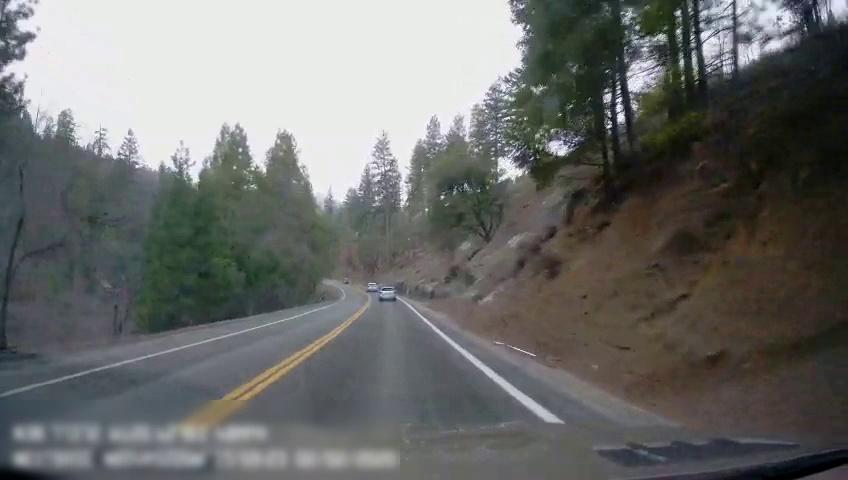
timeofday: Day
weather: Cloudy
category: Drivable Space
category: Vehicles | SUV
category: Vehicles | SUV
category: Lanes | Alternate Lane
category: Lanes | Current Lane
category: Lanes | Opposite Lane
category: Lanes | Opposite Lane